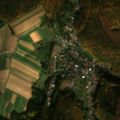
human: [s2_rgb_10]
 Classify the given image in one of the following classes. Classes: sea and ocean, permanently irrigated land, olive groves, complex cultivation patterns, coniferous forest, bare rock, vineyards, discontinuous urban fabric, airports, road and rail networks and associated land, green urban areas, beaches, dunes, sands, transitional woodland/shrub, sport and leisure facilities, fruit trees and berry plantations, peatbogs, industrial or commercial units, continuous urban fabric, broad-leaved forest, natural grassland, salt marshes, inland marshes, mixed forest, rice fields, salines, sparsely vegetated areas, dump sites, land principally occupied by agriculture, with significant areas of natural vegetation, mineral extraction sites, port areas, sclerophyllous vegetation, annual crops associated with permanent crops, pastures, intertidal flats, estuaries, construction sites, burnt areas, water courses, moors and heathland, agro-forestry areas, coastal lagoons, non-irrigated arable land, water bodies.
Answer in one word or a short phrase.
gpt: discontinuous urban fabric, non-irrigated arable land, broad-leaved forest, coniferous forest, mixed forest